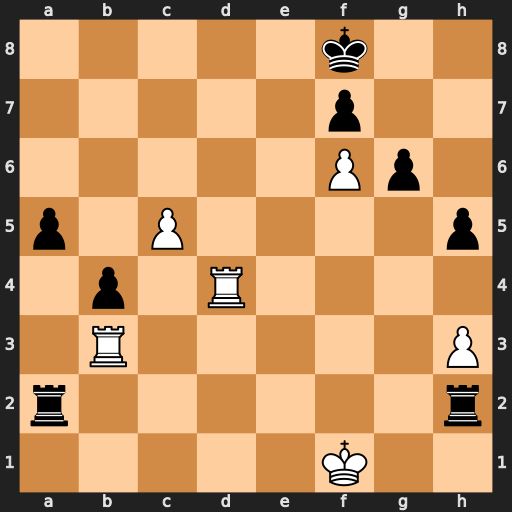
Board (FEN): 5k2/5p2/5Pp1/p1P4p/1p1R4/1R5P/r6r/5K2
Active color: w
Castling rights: -
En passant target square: -
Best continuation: Rd8#